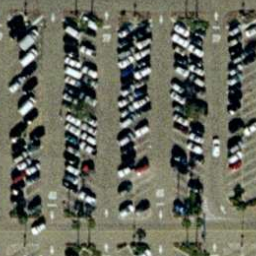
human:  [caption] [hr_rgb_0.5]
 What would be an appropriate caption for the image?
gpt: Many cars parked neatly with some empty parking spaces in the parking lot .

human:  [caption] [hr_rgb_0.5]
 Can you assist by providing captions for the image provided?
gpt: It is a parking lot with many cars parked scatteredly and some parking spots are free .

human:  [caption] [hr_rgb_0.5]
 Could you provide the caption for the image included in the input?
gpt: Lots of cars parked in lines in the parking lot .

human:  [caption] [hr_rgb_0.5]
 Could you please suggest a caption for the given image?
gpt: Lots of cars parked neatly in the parking lot .

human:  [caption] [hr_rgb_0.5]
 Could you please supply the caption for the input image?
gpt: Many cars parked in lines with some free parking spots in the parking lot .